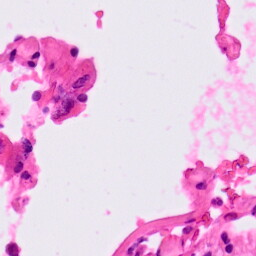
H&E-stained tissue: Lung